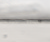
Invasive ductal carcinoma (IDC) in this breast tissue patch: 0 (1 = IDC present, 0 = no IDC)